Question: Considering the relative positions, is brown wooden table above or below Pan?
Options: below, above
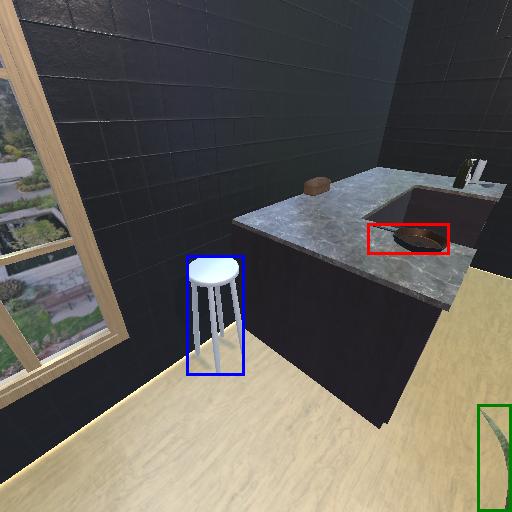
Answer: below